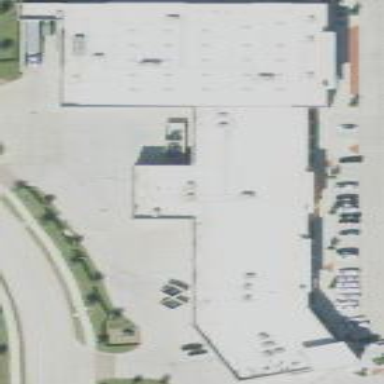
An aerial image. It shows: Retail building.